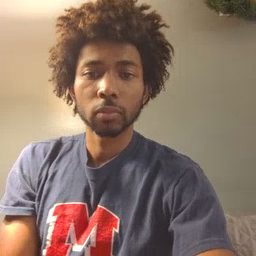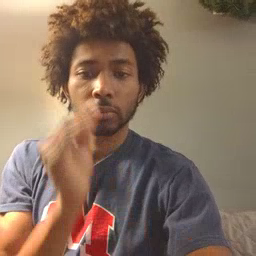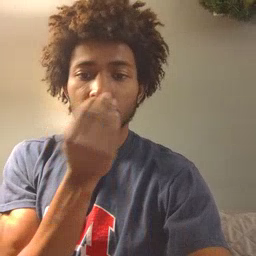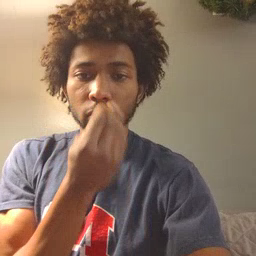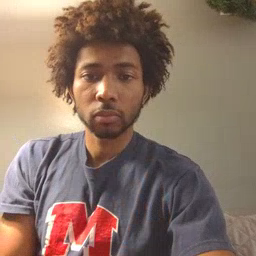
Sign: flower